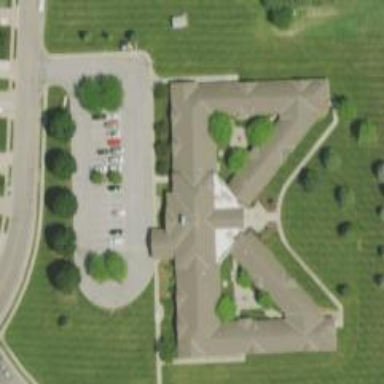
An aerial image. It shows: Nursing home.